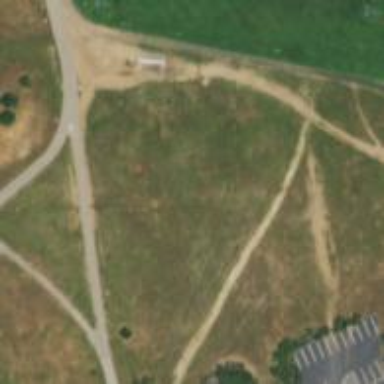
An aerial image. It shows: Disc golf basket.